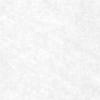
Label: no_change